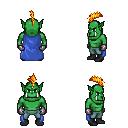
a pixel art fantasy rpg character, male body template, orc, green skin, blue cape, teal pants, light blonde mohawk hairstyle, metal gloves, black shoes, four views (front, back, left, right), 2x2 character sprite sheet, small pixel art, hard edges, no anti-aliasing